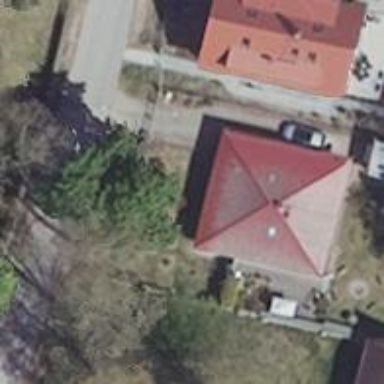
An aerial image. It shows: House with pyramidal roof shape.